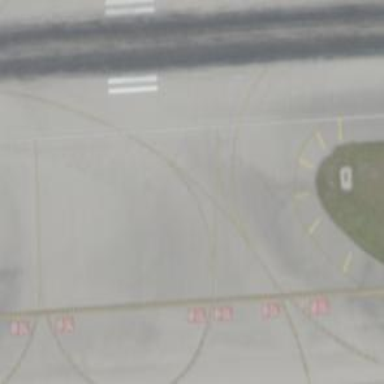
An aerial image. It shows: View of taxiway at the airport.